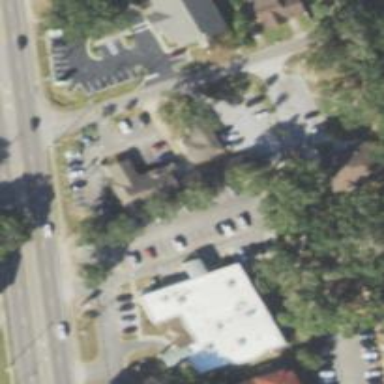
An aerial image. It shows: Parking space.